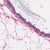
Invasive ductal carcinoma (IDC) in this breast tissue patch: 0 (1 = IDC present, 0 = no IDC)